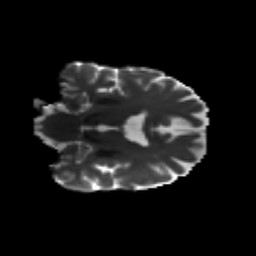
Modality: T2w
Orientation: coronal
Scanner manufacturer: siemens
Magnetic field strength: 3 T
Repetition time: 8.8 s
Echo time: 0.085 s